Field crop: tomato
Growth stage: 1
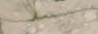
Species: cyperus